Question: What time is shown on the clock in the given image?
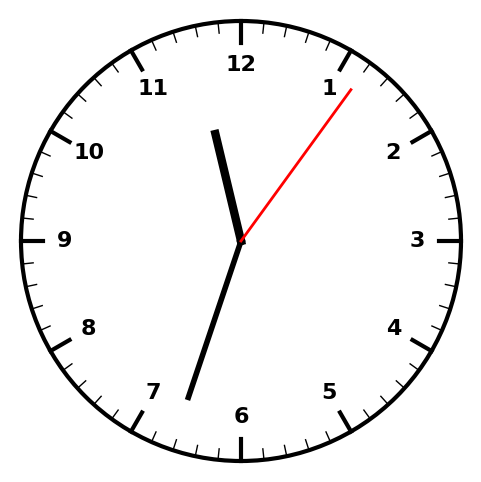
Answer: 11:33:06